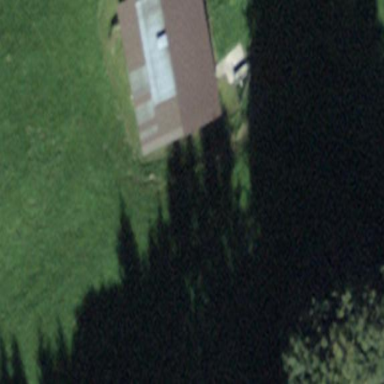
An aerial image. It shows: Rural barn.